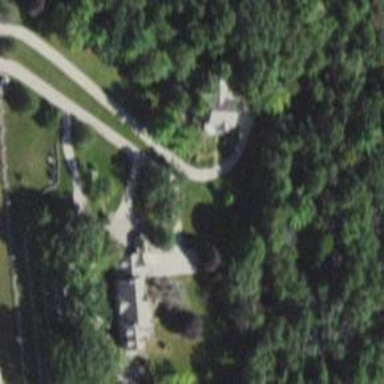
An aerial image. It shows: Driveway leading to service road.